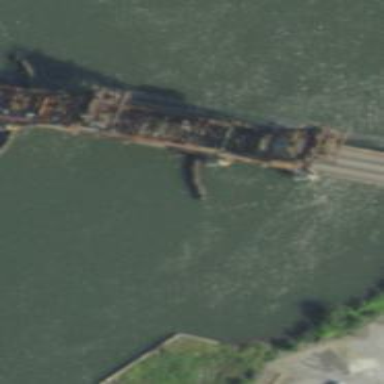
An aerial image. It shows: Lift bridge for trains with contact line electrification.